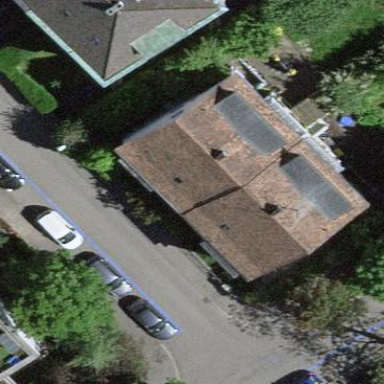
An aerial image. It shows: Semidetached house.